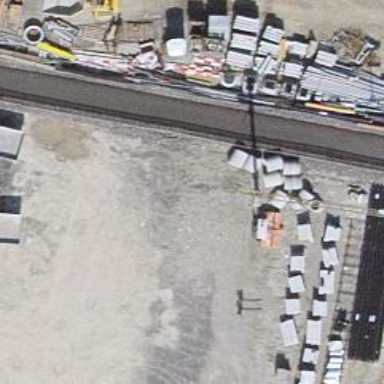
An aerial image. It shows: Abandoned railway yard with electrified contact line.